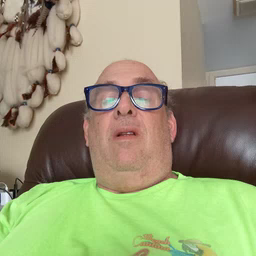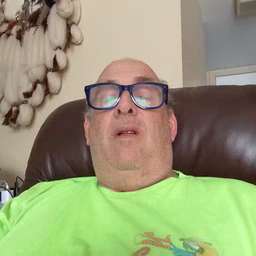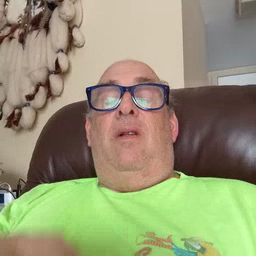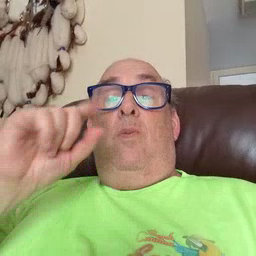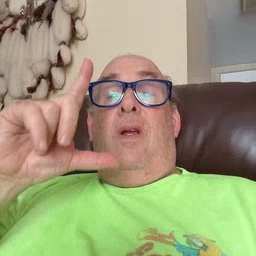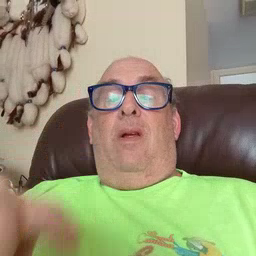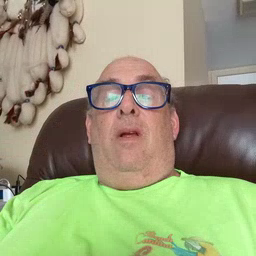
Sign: wake